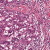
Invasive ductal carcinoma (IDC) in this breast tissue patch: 1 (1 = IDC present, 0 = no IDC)